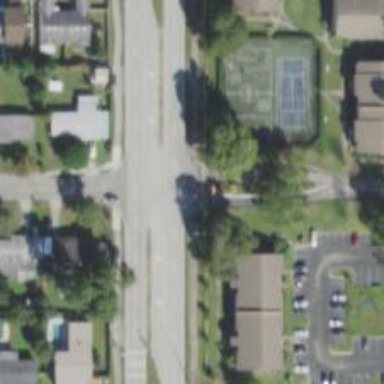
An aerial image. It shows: Unmarked road crossing.